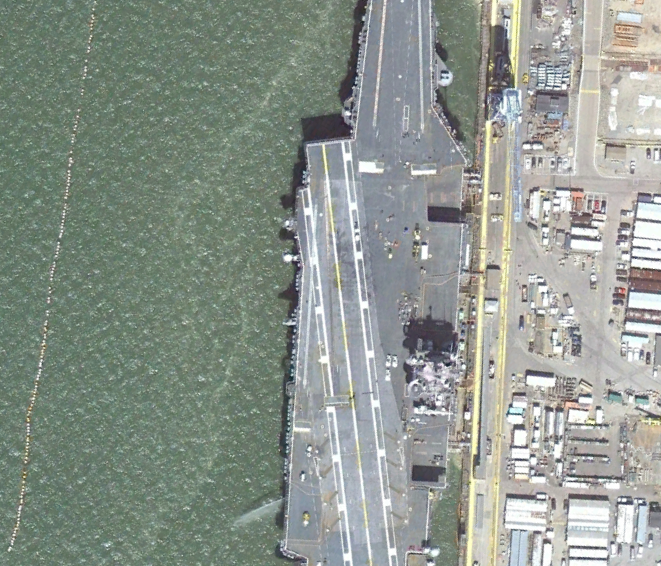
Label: aircraft_carrier